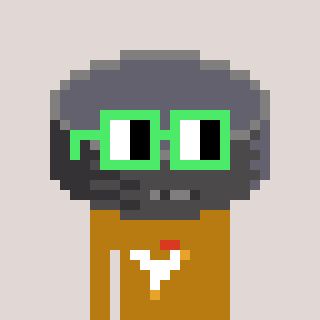
a pixel art character with square light green glasses, a hockey puck-shaped head and a gold-colored body on a warm background